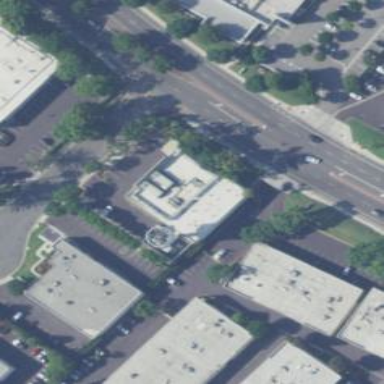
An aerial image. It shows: Commercial building.